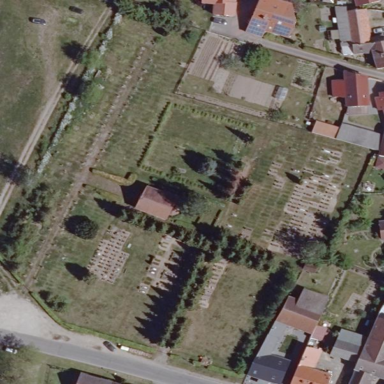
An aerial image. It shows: Cemetery.